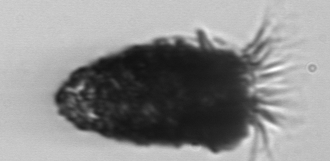
Label: Stenosemella_pacifica